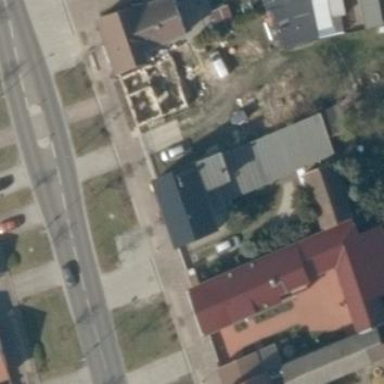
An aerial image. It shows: Fast food restaurant building.